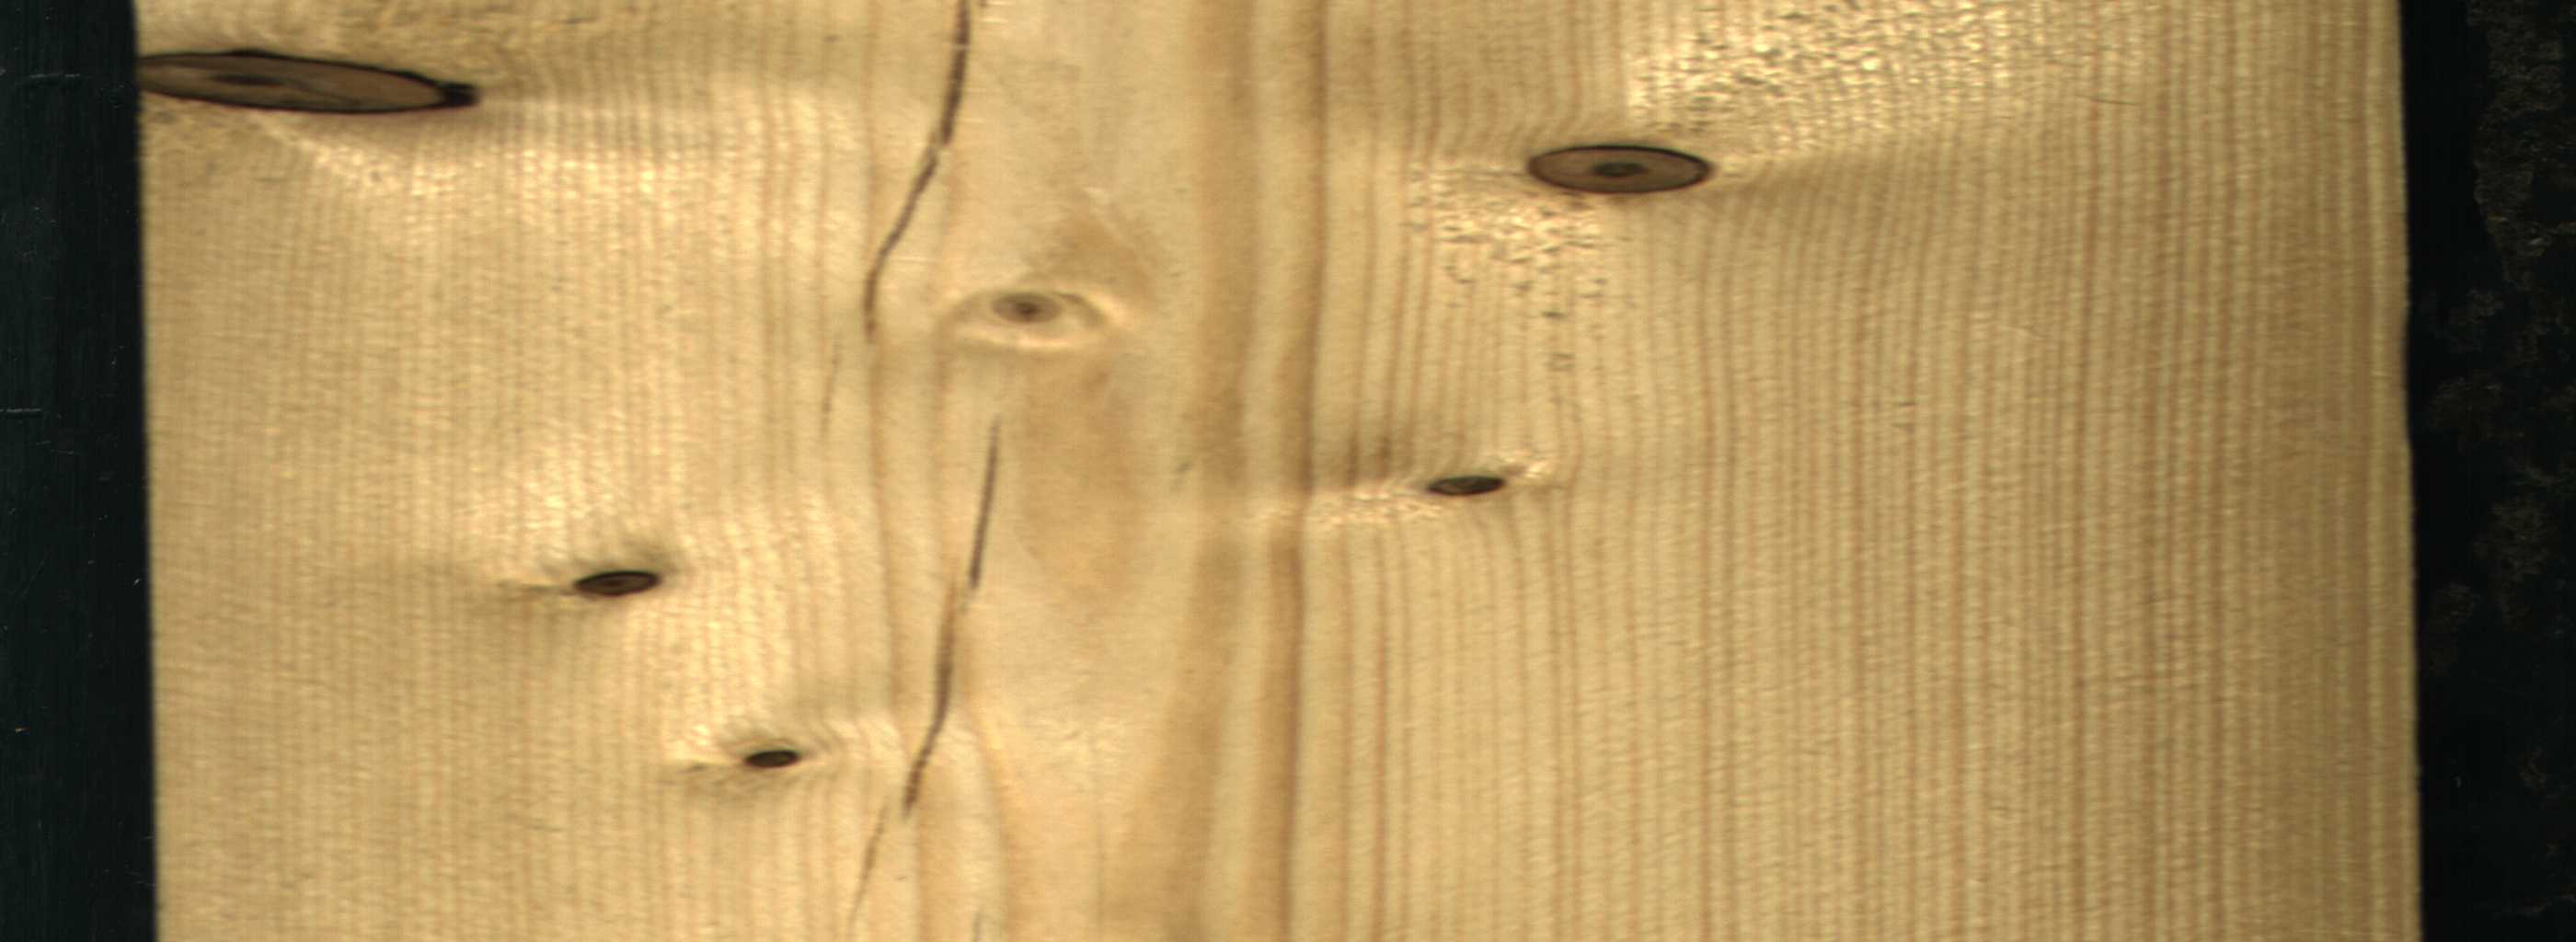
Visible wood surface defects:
Crack
Crack
Dead_Knot
Dead_Knot
Dead_Knot
Dead_Knot
Dead_Knot
Live_Knot